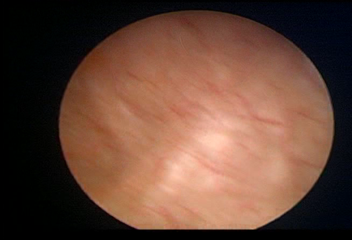
Modality: WLC
Class: Normal mucosa
Bladder cancer association: No